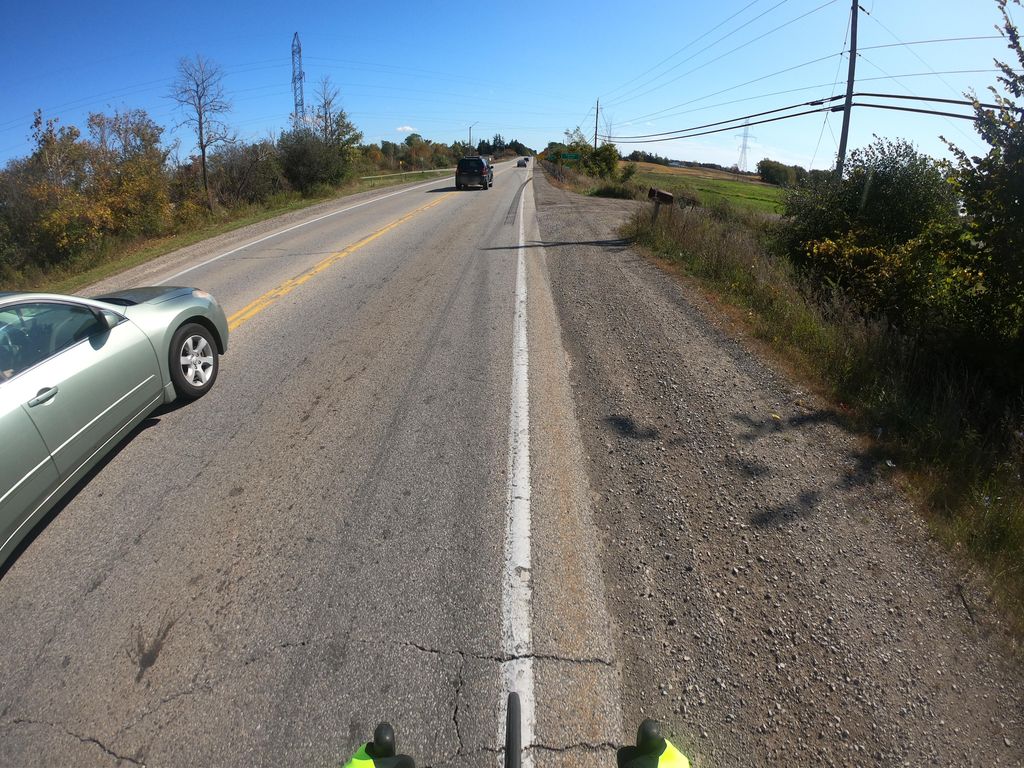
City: kitchener-waterloo